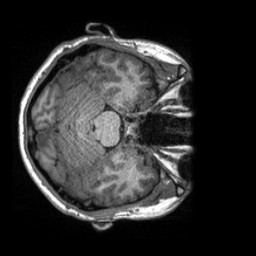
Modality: T1w
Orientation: axial
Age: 26
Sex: male
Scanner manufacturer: siemens
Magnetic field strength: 3 T
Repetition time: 2.3 s
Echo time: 0.00288 s